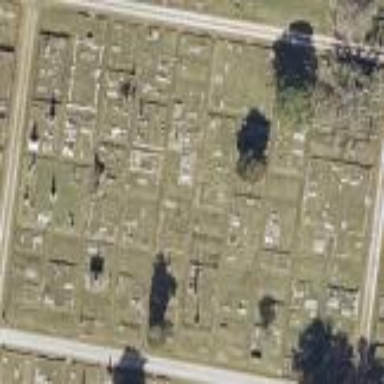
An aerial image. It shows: Sector of the cemetery.